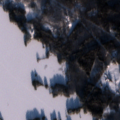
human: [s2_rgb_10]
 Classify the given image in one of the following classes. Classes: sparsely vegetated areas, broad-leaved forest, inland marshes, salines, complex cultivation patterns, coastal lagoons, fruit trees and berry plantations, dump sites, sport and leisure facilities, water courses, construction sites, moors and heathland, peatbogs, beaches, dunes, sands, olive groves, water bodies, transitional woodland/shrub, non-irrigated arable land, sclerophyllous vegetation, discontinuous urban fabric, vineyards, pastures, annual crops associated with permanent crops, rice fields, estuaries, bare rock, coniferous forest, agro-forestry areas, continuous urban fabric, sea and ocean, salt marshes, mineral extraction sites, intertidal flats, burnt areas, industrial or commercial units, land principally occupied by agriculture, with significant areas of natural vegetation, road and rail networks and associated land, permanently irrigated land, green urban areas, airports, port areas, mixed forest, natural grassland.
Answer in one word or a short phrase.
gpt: broad-leaved forest, mixed forest, water bodies